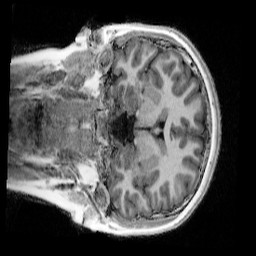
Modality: UNIT1_denoised
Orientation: coronal
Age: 12
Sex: female
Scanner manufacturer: siemens
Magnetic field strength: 3 T
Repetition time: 4 s
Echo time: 0.00303 s